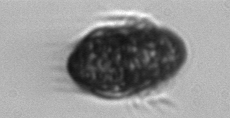
Label: Mesodinium